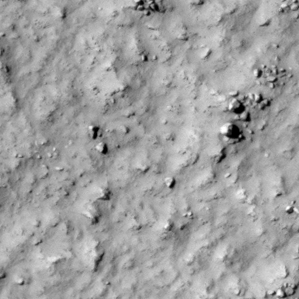
Label: non_frost